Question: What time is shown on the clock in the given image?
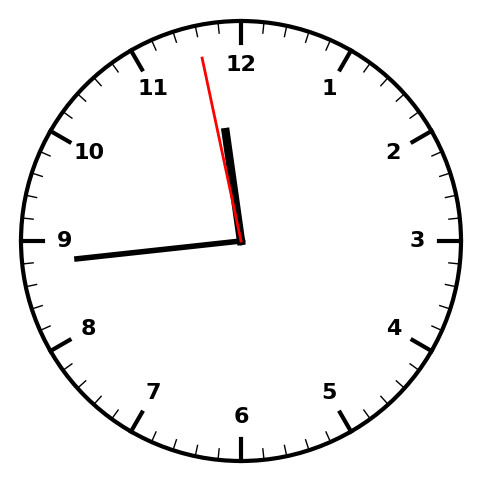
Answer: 11:43:58